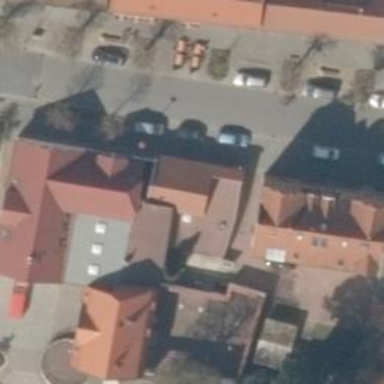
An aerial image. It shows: Restaurant.